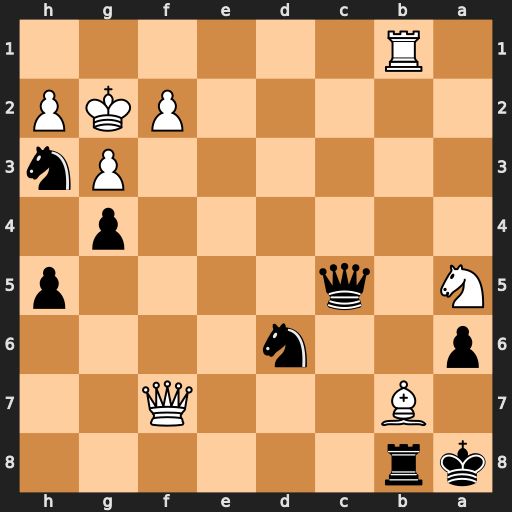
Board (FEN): kr6/1B3Q2/p2n4/N1q4p/6p1/6Pn/5PKP/1R6
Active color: b
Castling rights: -
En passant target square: -
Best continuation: Rxb7 Qf8+ Ka7 Rxb7+ Nxb7 Qxc5+ Nxc5